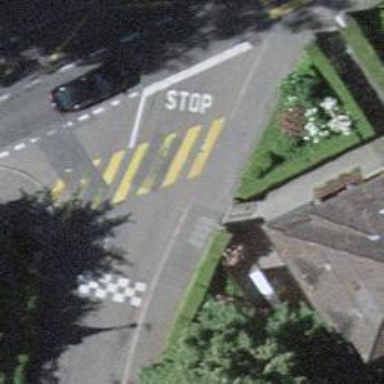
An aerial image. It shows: Kerb barrier.